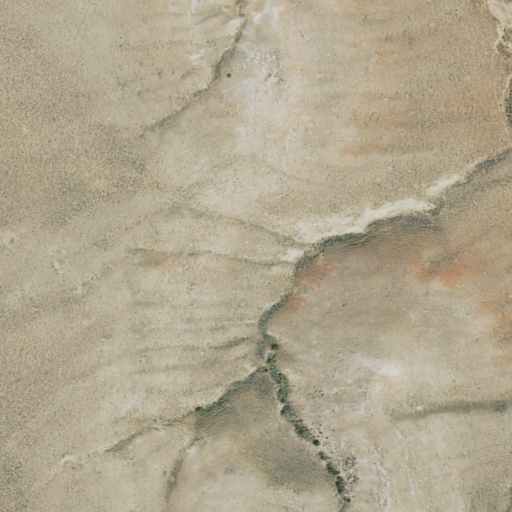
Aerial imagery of depression(s) in Montana named Garvin Basin containing shrub and grassland